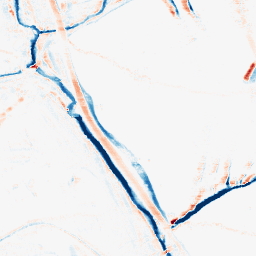
Category: morphological
Decomposition family: morphological_rect
Decomposition parameters: operation: average
width: 10
height: 5
Upsampling method: bicubic
Upsampling parameters: scale: 4
Upsampling scale: 4